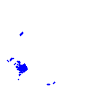
Particle: electron